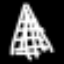
Label: The Eiffel Tower